Question: I'm having a little problem here with javascript looping.
I have a on click method which receives data from json file and puts that content into div.
In jquery ajax success method looks like this.
'''
'success' : function(data) {
items.push('<div class="home-page-slide-item"><ul>');
$.each(data, function(i, item) {
if(!item.noData) {
if(i % 7 == 0) {
items.push('</ul></div><div class="home-page-slide-item"><ul>');
}
items.push('<li><a href="' + item.link + '"><img src="' + item.poster + '" /><span>' + item.title + '</span></a></li>');
}
});
$("div#" + $.cookie('type') + "-slides .home-page-slides").html(items.join(''));
}
'''
After Every 7 list item it must be wrapped in ul and div tags.
It does wrap, but it also adds first extra div > ul tags before this loop and how can I remove it? How can I reorder in success method "items" array to get the wanted result?
Here is the screen of what I get.

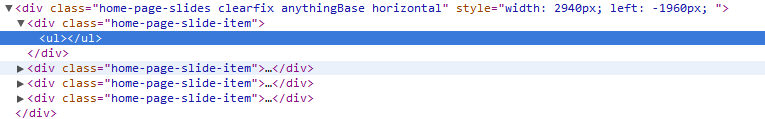
Answer: change
'''
if(i % 7 == 0) {
'''
to
'''
if(i > 0 && i % 7 == 0) {
'''
that's because '0 % 7 == 0'